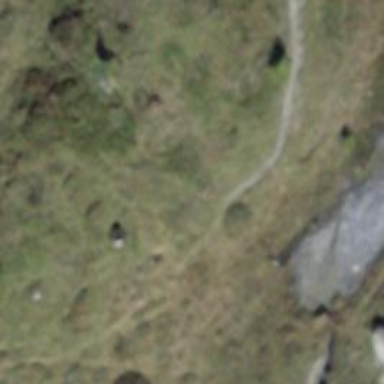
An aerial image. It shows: Backcountry hiking trail.